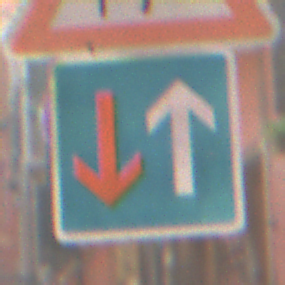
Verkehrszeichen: VorrangVorGegenverkehr
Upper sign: KinderRechts
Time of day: Midday
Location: Outdoor (Urban)
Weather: Clear
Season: NotSpecified
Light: Natural